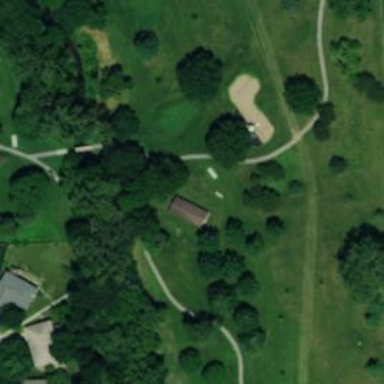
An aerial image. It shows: Disc golf tee area.